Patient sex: M
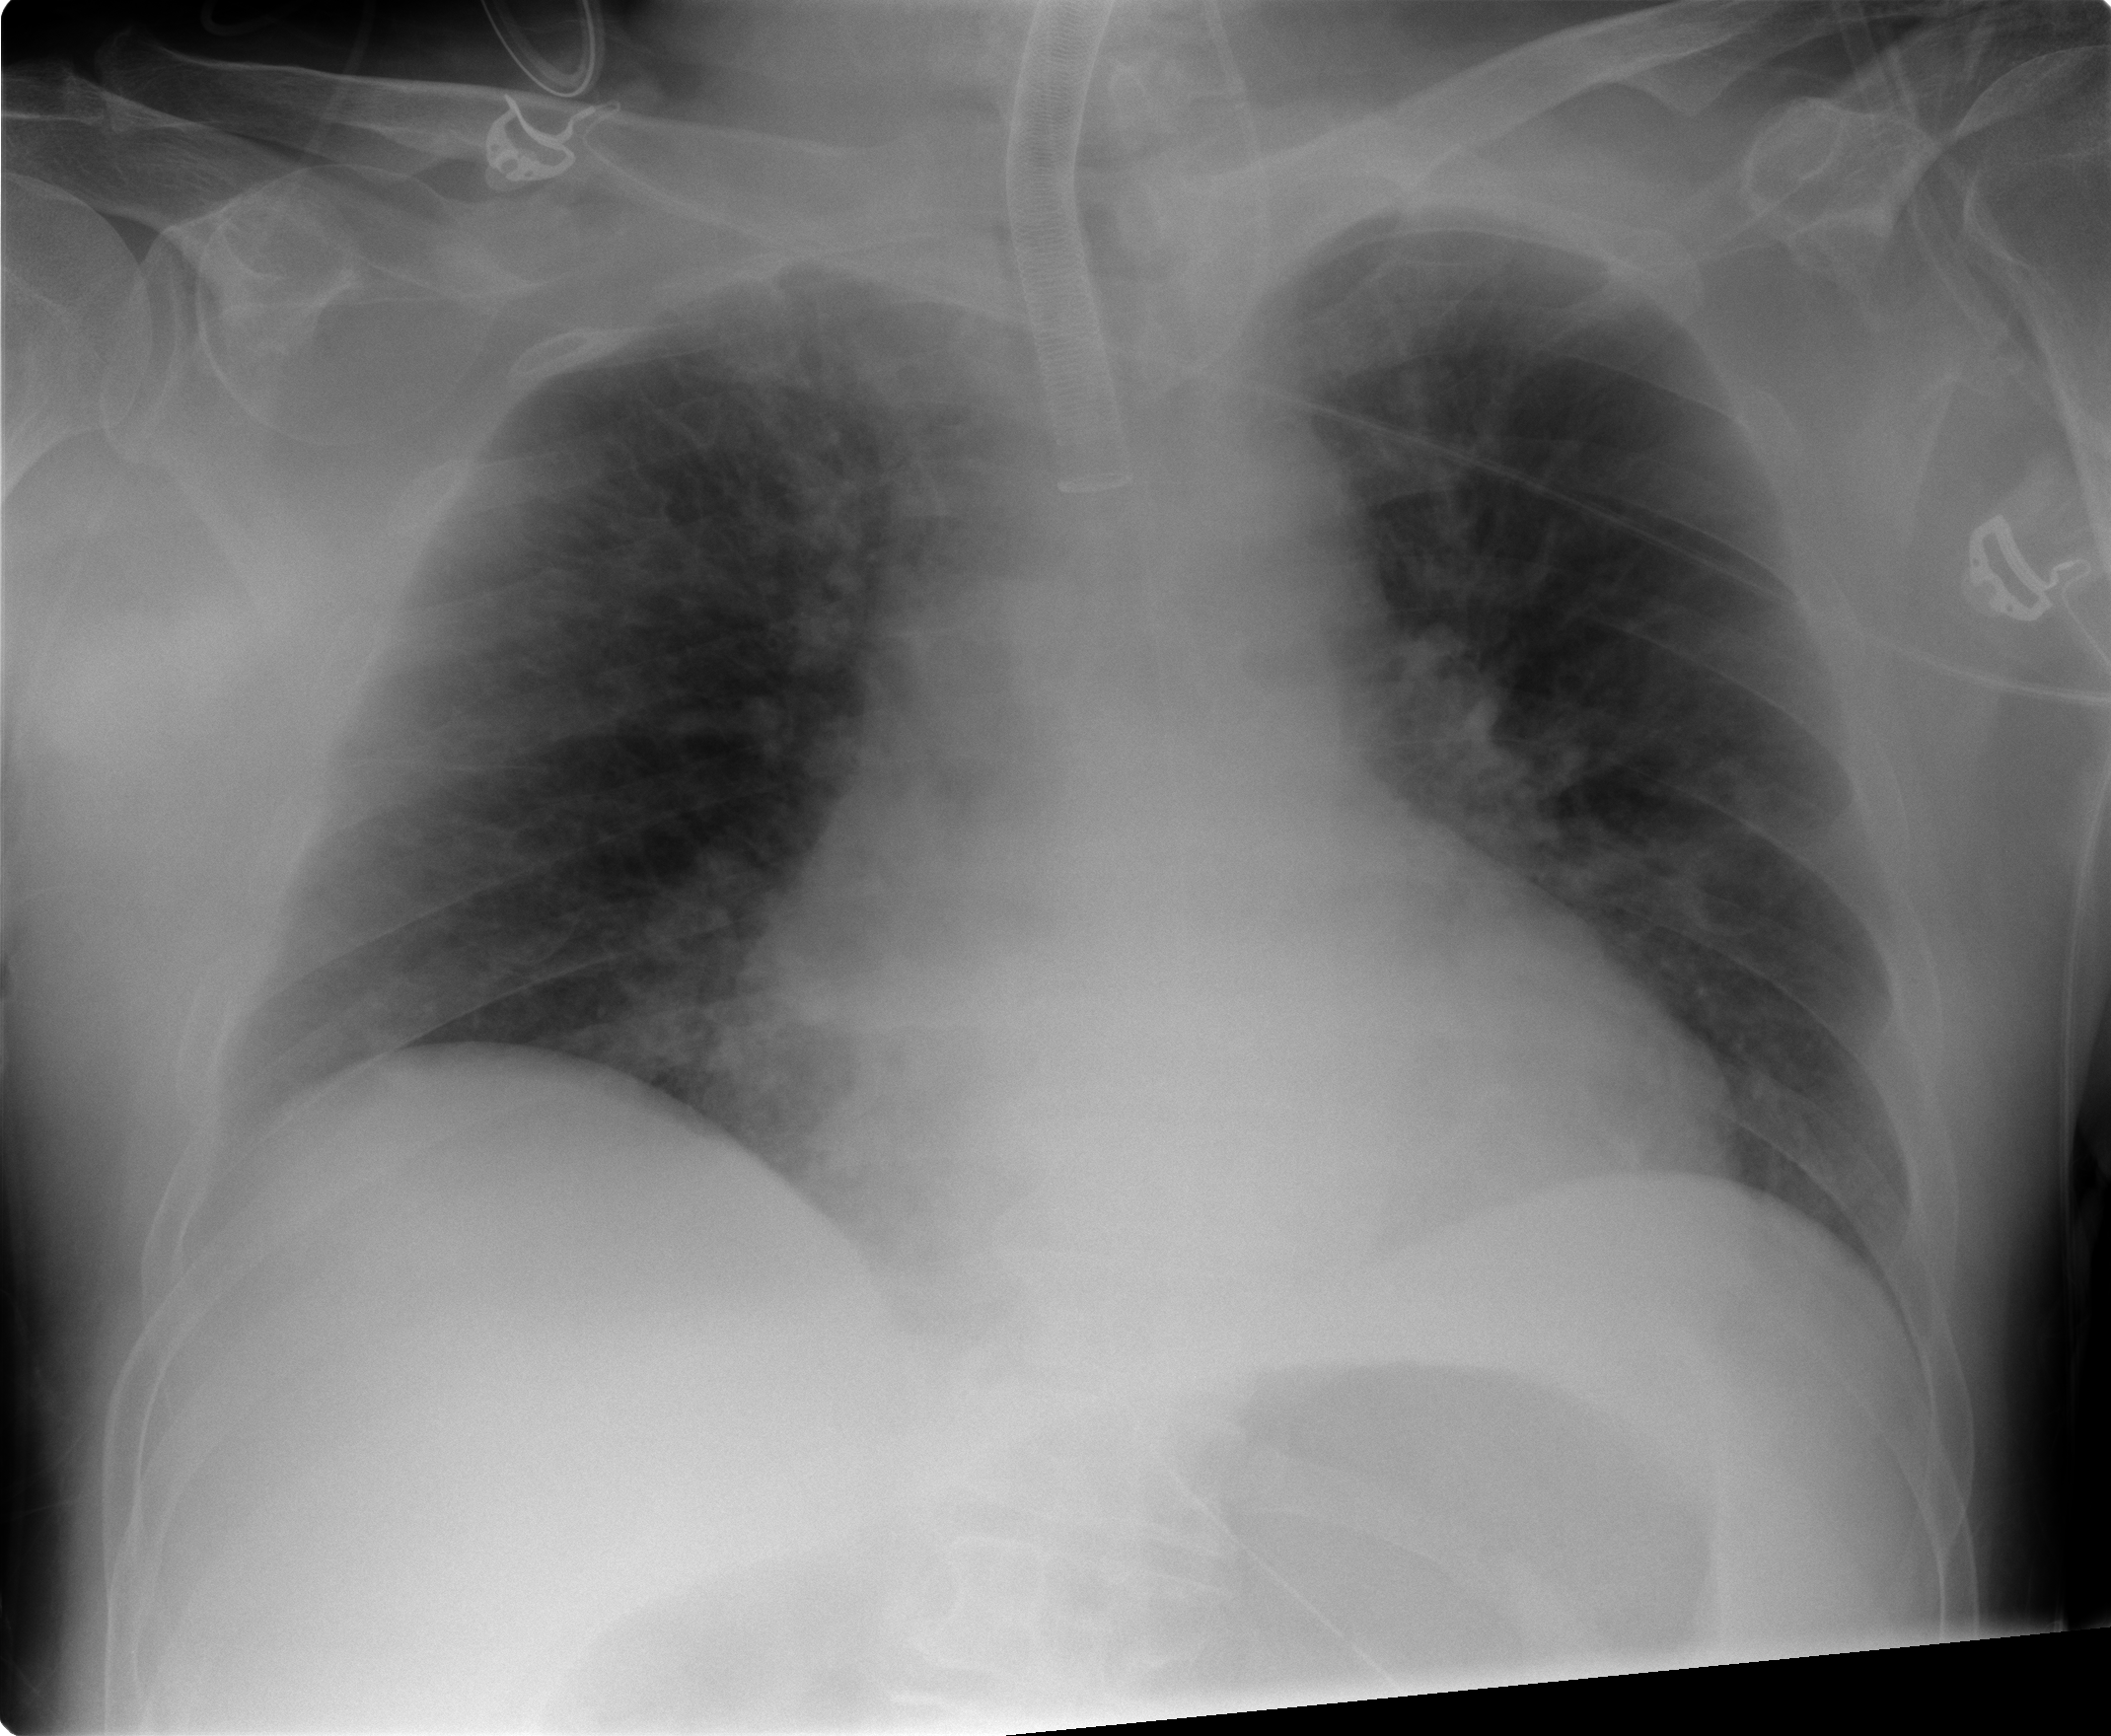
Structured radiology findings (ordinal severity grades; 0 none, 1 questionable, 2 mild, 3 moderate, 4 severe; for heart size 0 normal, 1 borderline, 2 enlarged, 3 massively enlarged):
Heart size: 2
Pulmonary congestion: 2
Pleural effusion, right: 2
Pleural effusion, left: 0
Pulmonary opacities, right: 2
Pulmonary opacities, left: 2
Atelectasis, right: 0
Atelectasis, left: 0